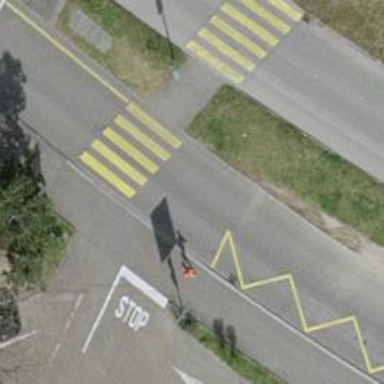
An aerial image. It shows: Zebra crossing on the road.